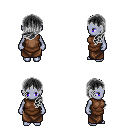
a pixel art fantasy rpg character, female body template, dark elf, purple skin, brown tunic, robe skirt, gray left-swept hairstyle, four views (front, back, left, right), 2x2 character sprite sheet, small pixel art, hard edges, no anti-aliasing